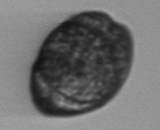
Label: Margalefidinium